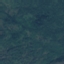
Label: Forest